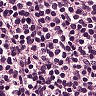
Metastatic tissue present: no